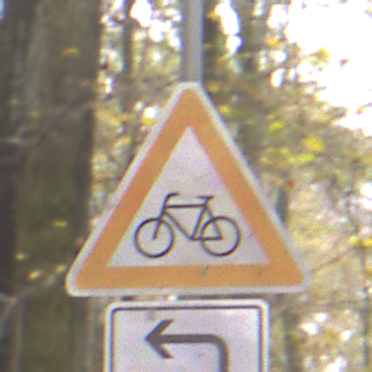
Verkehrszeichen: RadverkehrRechts
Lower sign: RichtungsangabeDurchPfeile2
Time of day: MorningAfternoon
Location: Outdoor (Nature)
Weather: Overcast
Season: Autumn
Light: Natural